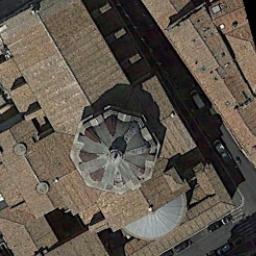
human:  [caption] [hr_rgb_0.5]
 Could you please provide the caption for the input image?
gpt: There is a church with a circular roof .

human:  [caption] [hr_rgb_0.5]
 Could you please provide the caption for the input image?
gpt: A church with a yellow roof, The main roof is a protruding rhombus, The road around the church is driving .

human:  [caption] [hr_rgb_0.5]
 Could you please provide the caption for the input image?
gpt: The church with an octagon tower and the rest of the church has some brown sloping roofs .

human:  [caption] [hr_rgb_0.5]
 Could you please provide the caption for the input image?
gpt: This is a church with an octagon roof in the middle like an umbrella .

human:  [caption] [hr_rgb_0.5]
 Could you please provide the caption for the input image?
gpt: There are many cars on the road near the church .